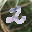
Label: 2